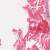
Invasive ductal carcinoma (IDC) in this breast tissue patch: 0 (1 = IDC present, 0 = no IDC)